Question: How can i manage auto switch number in ComboBox in short simple way?

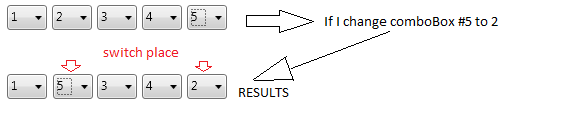
Answer: You can add separate properties in your ViewModel and separate ComboBoxes in the view, then manipulate the values when a value changes in the ViewModel, but this is cumbersome, and involves a lot of work when you add a new ComboBox (value).
A better approach is to create a custom collection that handles the changes:
'''
public class ValueHolder<T> : INotifyPropertyChanged
{
private T _value;
public T Value
{
get { return _value; }
set
{
if (!EqualityComparer<T>.Default.Equals(value, _value))
{
T old = _value;
_value = value;
OnPropertyChanged("Value");
OnValueChanged(old, value);
}
}
}
public ValueHolder()
{
}
public ValueHolder(T value)
{
this._value = value;
}
public event EventHandler<ValueChangedEventArgs<T>> ValueChanged;
public event PropertyChangedEventHandler PropertyChanged;
protected void OnValueChanged(T oldValue, T newValue)
{
var h = ValueChanged;
if (h != null)
h(this, new ValueChangedEventArgs<T>(oldValue, newValue));
}
protected virtual void OnPropertyChanged(string propName)
{
var h = PropertyChanged;
if (h != null)
h(this, new PropertyChangedEventArgs(propName));
}
}
public class ValueChangedEventArgs<T> : EventArgs
{
public T OldValue { get; set; }
public T NewValue { get; set; }
public ValueChangedEventArgs(T oldValue, T newValue)
{
this.OldValue = oldValue;
this.NewValue = newValue;
}
}
public class MyCollection<T> : Collection<ValueHolder<T>>
{
public void Add(T i)
{
this.Add(new ValueHolder<T>(i));
}
private void AddChangeHandler(ValueHolder<T> item)
{
item.ValueChanged += item_ValueChanged;
}
private void RemoveChangeHandler(ValueHolder<T> item)
{
item.ValueChanged -= item_ValueChanged;
}
protected override void InsertItem(int index, ValueHolder<T> item)
{
AddChangeHandler(item);
base.InsertItem(index, item);
}
protected override void RemoveItem(int index)
{
RemoveChangeHandler(this[index]);
base.RemoveItem(index);
}
protected override void ClearItems()
{
foreach (var item in this)
{
RemoveChangeHandler(item);
}
base.ClearItems();
}
protected override void SetItem(int index, ValueHolder<T> item)
{
RemoveChangeHandler(this[index]);
AddChangeHandler(item);
base.SetItem(index, item);
}
private void item_ValueChanged(object sender, ValueChangedEventArgs<T> e)
{
ValueHolder<T> v = (ValueHolder<T>)sender;
for (int i = 0; i < this.Count; i++)
{
if (this[i] == v)
continue;
if (EqualityComparer<T>.Default.Equals(this[i].Value, e.NewValue))
{
this[i].Value = e.OldValue;
break;
}
}
}
}
'''
Then define your ViewModel like this:
'''
public class MyViewModel
{
private MyCollection<int> _values;
public MyViewModel()
{
_values = new MyCollection<int>() { 1, 2, 3, 4, 5 };
}
public MyCollection<int> Values
{
get { return _values; }
}
}
'''
and in your xaml:
'''
<ItemsControl ItemsSource="{Binding Path=Values}" Margin="10">
<ItemsControl.ItemsPanel>
<ItemsPanelTemplate>
<StackPanel Orientation="Horizontal"/>
</ItemsPanelTemplate>
</ItemsControl.ItemsPanel>
<ItemsControl.ItemTemplate>
<DataTemplate>
<ComboBox SelectedValue="{Binding Path=Value}" Margin="5">
<ComboBox.ItemsSource>
<Int32Collection >1,2,3,4,5</Int32Collection>
</ComboBox.ItemsSource>
</ComboBox>
</DataTemplate>
</ItemsControl.ItemTemplate>
</ItemsControl>
'''
This is a lot of code! But does the task nicely, and also is very maintainable.